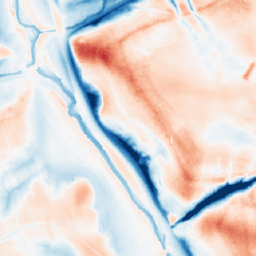
Category: trend_removal
Decomposition family: local_polynomial
Decomposition parameters: window_size: 51
degree: 2
Upsampling method: nearest
Upsampling parameters: scale: 2
Upsampling scale: 2